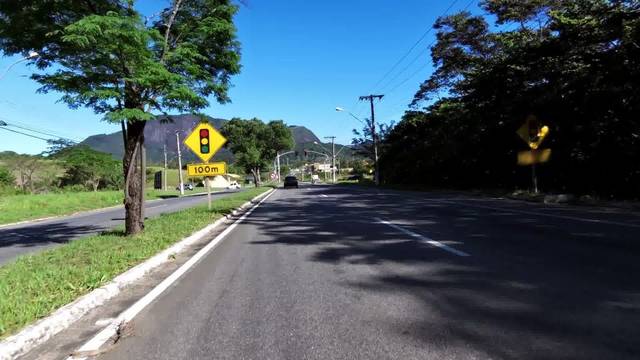
Region: Brazil
Coordinates: -20.631, -40.521